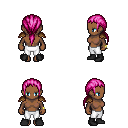
a pixel art fantasy rpg character, female body template, human, dark skin, leather shoulder armor, white pants, pink ponytail hairstyle, bracelets, black shoes, four views (front, back, left, right), 2x2 character sprite sheet, small pixel art, hard edges, no anti-aliasing